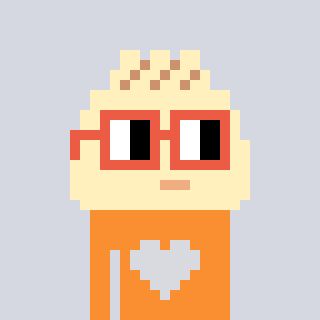
a pixel art character with square orange glasses, a porkbao-shaped head and a orange-colored body on a cool background